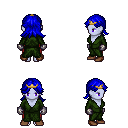
a pixel art fantasy rpg character, female body template, dark elf, purple skin, green robe, red pants, blue loose hair, gold tiara, metal gloves, brown shoes, four views (front, back, left, right), 2x2 character sprite sheet, small pixel art, hard edges, no anti-aliasing